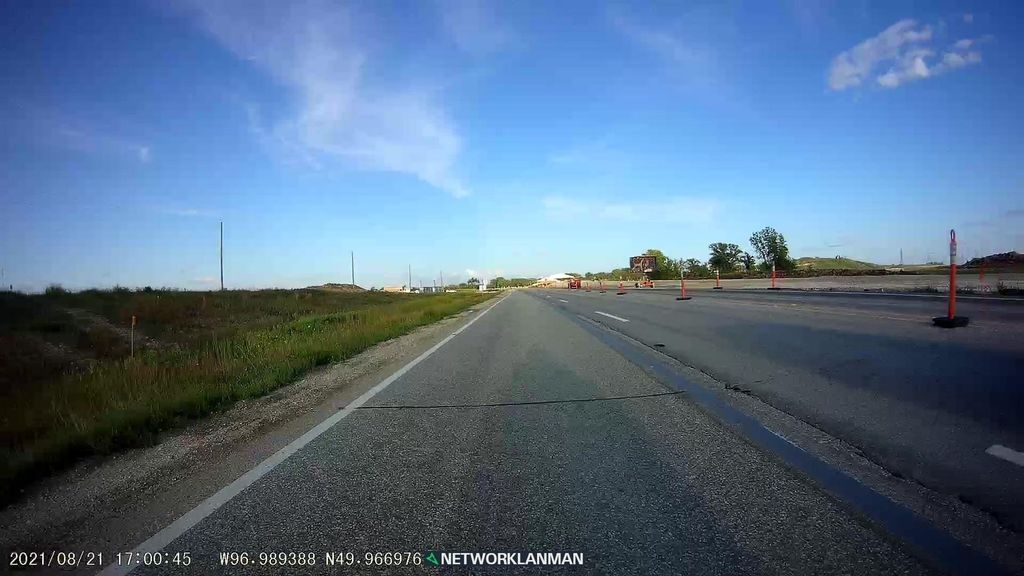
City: winnipeg